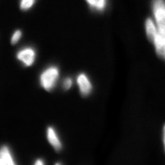
Tissue sample: ovarian
Magnification: 5.0x
Cell type: Endothelial cells
Senescence state: normal